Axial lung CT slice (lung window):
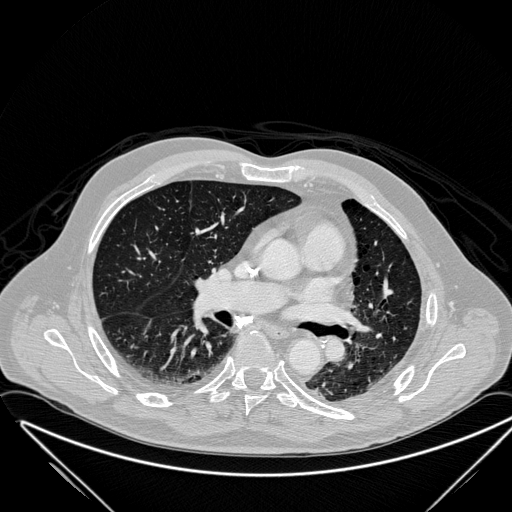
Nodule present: no